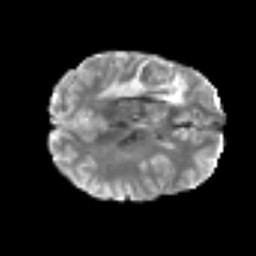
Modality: T2w
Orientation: axial
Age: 55
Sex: male
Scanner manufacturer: siemens
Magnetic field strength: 3 T
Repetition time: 6.1 s
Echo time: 0.101 s